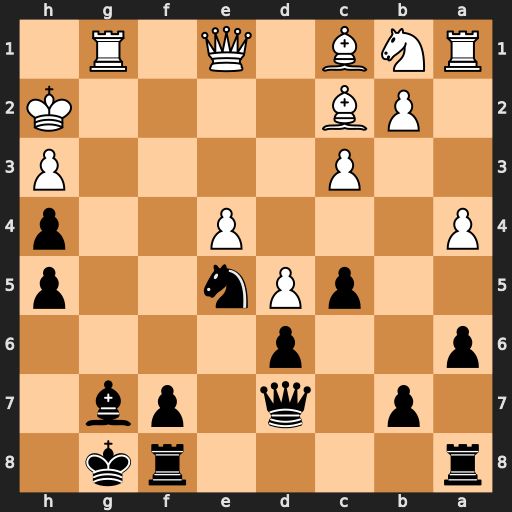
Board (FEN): r4rk1/1p1q1pb1/p2p4/2pPn2p/P3P2p/2P4P/1PB4K/RNB1Q1R1
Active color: b
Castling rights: -
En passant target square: -
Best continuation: Nf3+ Kg2 Nxe1+